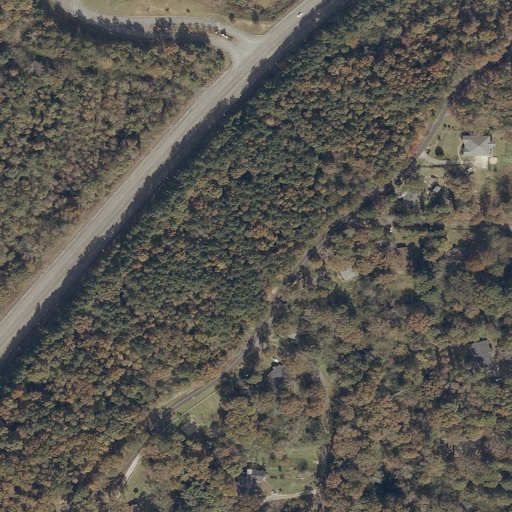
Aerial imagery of ridge(s) in Alabama named Pine Ridge containing open development, mixed forest, deciduous forest, evergreen forest, low intensity development, medium intensity development, and pasture